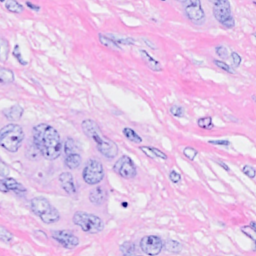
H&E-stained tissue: Breast